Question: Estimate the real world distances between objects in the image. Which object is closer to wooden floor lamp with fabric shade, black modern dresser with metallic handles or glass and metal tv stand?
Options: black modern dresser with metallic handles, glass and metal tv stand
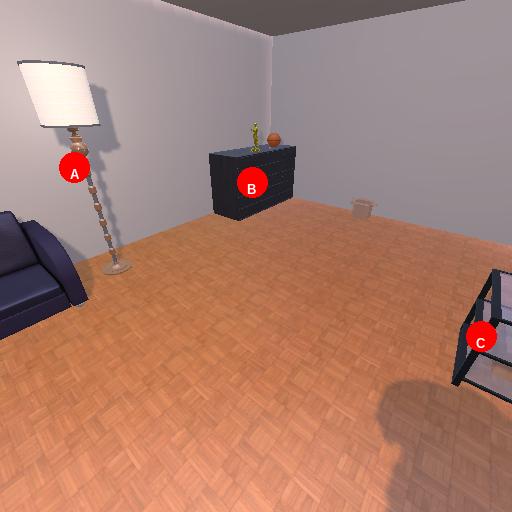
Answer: black modern dresser with metallic handles